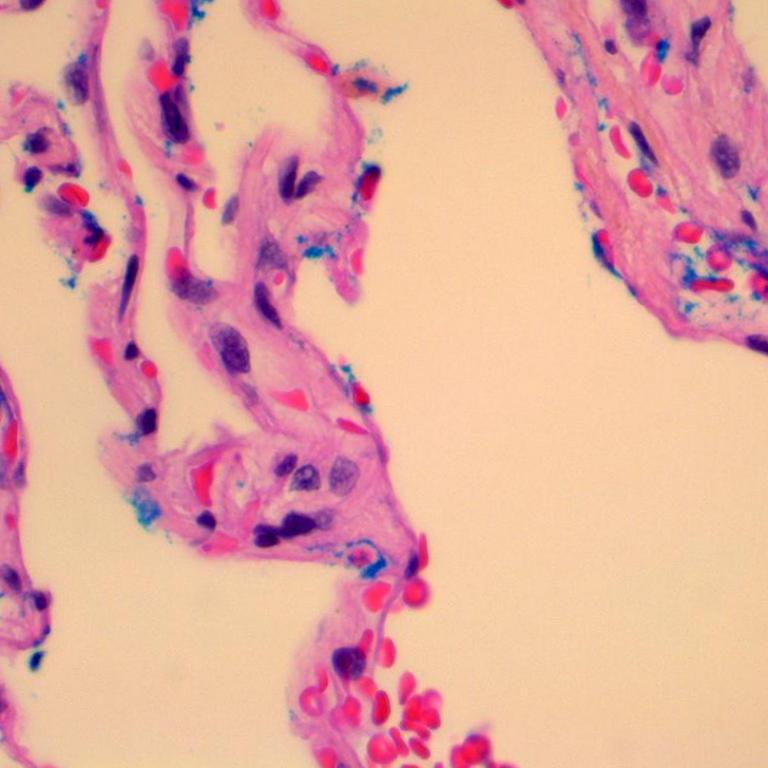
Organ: lung
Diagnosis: benign